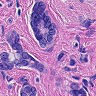
Metastatic tissue present: yes